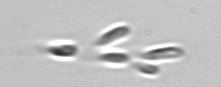
Label: Dinobryon